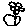
Label: flower